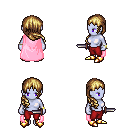
a pixel art fantasy rpg character, female body template, dark elf, purple skin, pink cape, red pants, blonde right-swept hairstyle, bracelets, gold boots, dagger, four views (front, back, left, right), 2x2 character sprite sheet, small pixel art, hard edges, no anti-aliasing